Question: I'm using the standard 'camera2DFollow' script that comes with Unity 5. But I have a problem with the position of the camera. I've rotated my main camera and it looks like this now.

You see that my player is on top of the screen instead of the middle.
This is the default script in C# for the people who don't have it.
'''
using System;
using UnityEngine;
namespace UnityStandardAssets._2D
{
public class Camera2DFollow : MonoBehaviour
{
public Transform target;
public float damping = 1;
public float lookAheadFactor = 3;
public float lookAheadReturnSpeed = 0.5f;
public float lookAheadMoveThreshold = 0.1f;
private float m_OffsetZ;
private Vector3 m_LastTargetPosition;
private Vector3 m_CurrentVelocity;
private Vector3 m_LookAheadPos;
// Use this for initialization
private void Start()
{
m_LastTargetPosition = target.position;
m_OffsetZ = (transform.position - target.position).z;
transform.parent = null;
}
// Update is called once per frame
private void Update()
{
// only update lookahead pos if accelerating or changed direction
float xMoveDelta = (target.position - m_LastTargetPosition).x;
bool updateLookAheadTarget = Mathf.Abs(xMoveDelta) > lookAheadMoveThreshold;
if (updateLookAheadTarget)
{
m_LookAheadPos = lookAheadFactor*Vector3.right*Mathf.Sign(xMoveDelta);
}
else
{
m_LookAheadPos = Vector3.MoveTowards(m_LookAheadPos, Vector3.zero, Time.deltaTime*lookAheadReturnSpeed);
}
Vector3 aheadTargetPos = target.position + m_LookAheadPos + Vector3.forward*m_OffsetZ;
Vector3 newPos = Vector3.SmoothDamp(transform.position, aheadTargetPos, ref m_CurrentVelocity, damping);
transform.position = newPos;
m_LastTargetPosition = target.position;
}
}
}
'''
I want to change the Y to a +3 of the current position. So if my camera is on Y 2 than put it on Y 5. (This makes it so the player is in the middle and not on the top).
Thanks for the help!
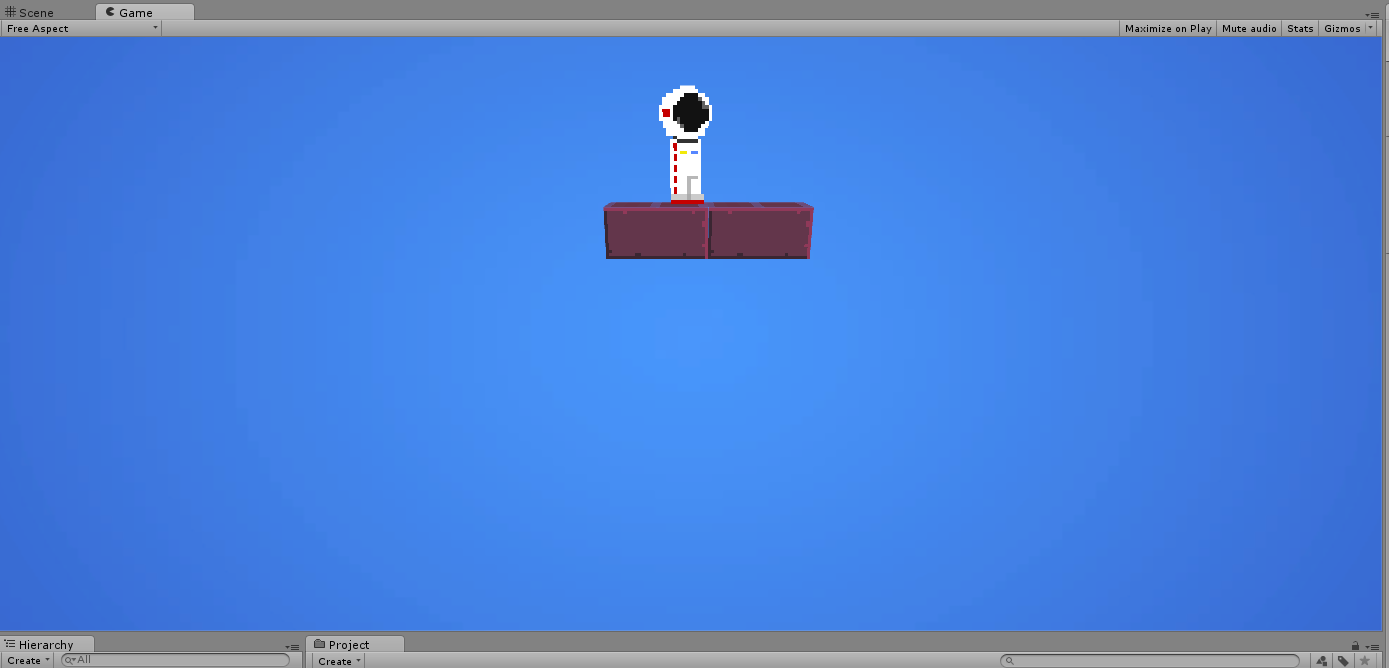
Answer: You can do this by adding 3 to the camera's position at the end of each frame but I recommend against it.
What I would do, is create an empty object, name it "PlayerCameraCenter" and make the player parent to this object; then place the camera center wherever you want relative to the player, like y = 3, and make the camera follow this object instead of the player.
This way you can easily change the position of the camera, through the editor without fiddling with code.